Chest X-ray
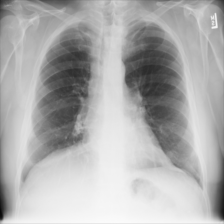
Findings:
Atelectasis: positive
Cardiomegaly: negative
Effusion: positive
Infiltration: positive
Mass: negative
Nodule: negative
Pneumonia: negative
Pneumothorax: negative
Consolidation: negative
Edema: negative
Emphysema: negative
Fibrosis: negative
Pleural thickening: negative
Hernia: negative